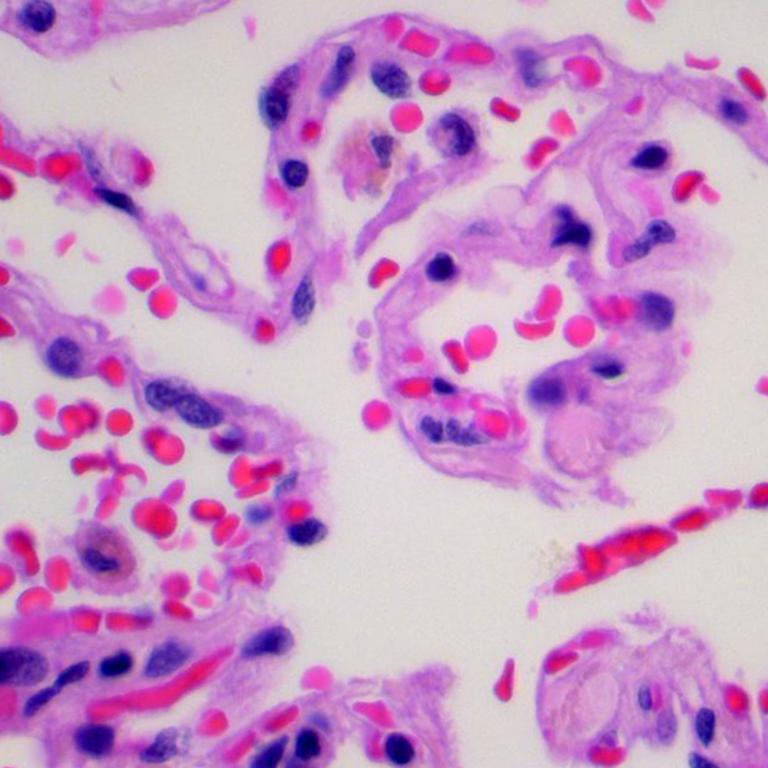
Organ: lung
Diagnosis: benign